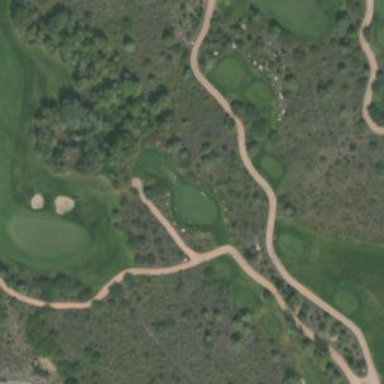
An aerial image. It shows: Area of rough grass used for golf.